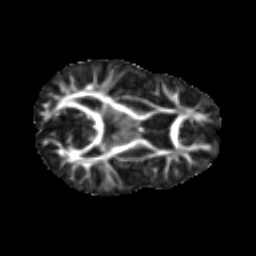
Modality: FA
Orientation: axial
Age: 11
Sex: male
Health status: ill
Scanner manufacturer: ge
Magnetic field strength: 3 T
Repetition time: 6.752 s
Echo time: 0.079 s